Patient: sex M, age 54
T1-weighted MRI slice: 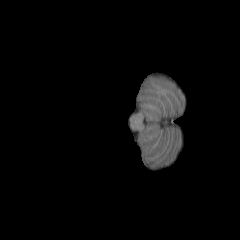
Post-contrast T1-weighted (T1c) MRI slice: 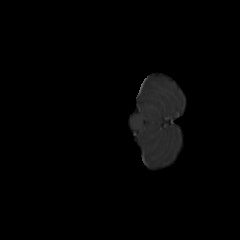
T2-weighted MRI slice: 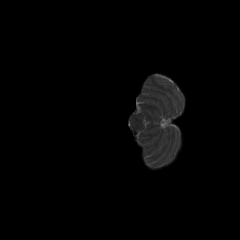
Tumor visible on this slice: no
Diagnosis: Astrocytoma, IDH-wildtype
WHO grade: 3